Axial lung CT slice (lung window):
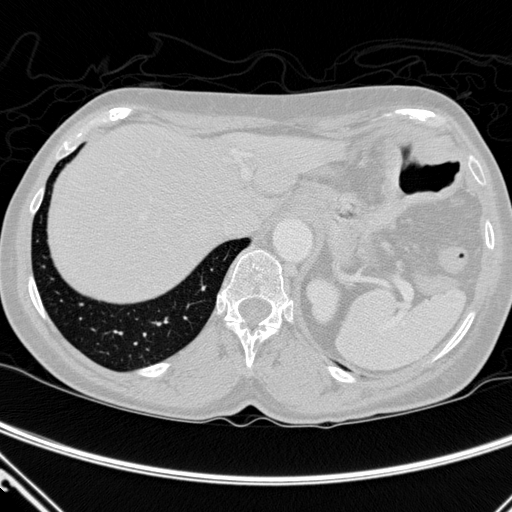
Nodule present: no